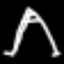
Label: The Eiffel Tower